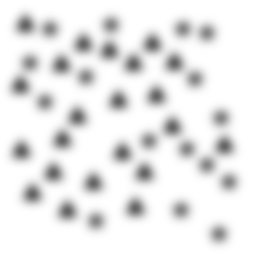
Squares: 0
Triangles: 22
Stars: 16
Total shapes: 38